Question: I am working on an RCP application which is based on eclipse plugins. In one of my plugin project I add another plugin project as dependency. Let say Project A has Project B as a dependency defined under its manifest. Project B contains jackcess.jar file as referenced library.
In Project B I have a class called Mirror.java
'''
public Mirror(String source, String template, String target) throws SQLException, IOException {
this.sourceString=source;
this.templateFileString=template;
this.targetFileString=target;
}
'''
inside from project A when I try to create an object of class Mirror
'''
Mirror m = new Mirror(connectionString, "EABase_JET4_empty.eap",platformDB.getAbsolutePath());
'''
I get the following error
> java.lang.NoClassDefFoundError:
com/healthmarketscience/jackcess/ImportFilter
build.properties of Project B (containing jackcess.jar)
'''
bin.includes = META-INF/, src/main/resources/lib/jackcess-1.2.6.af3.jar
'''
The MANIFEST.MF
'''
Manifest-Version: 1.0
Bundle-ManifestVersion: 2
Bundle-Name: MirrorDbToEap
Bundle-SymbolicName: MirrorDbToEap
Bundle-Version: 1.0.0
Export-Package: .,
com.example.jetdb.mirror
Require-Bundle: CommonsIo;bundle-version="2.0.0",
org.apache.commons.lang;bundle-version="2.6.0",
org.apache.commons.logging;bundle-version="1.0.4"
'''

Anyone having any idea what's going wrong here?
Thanks
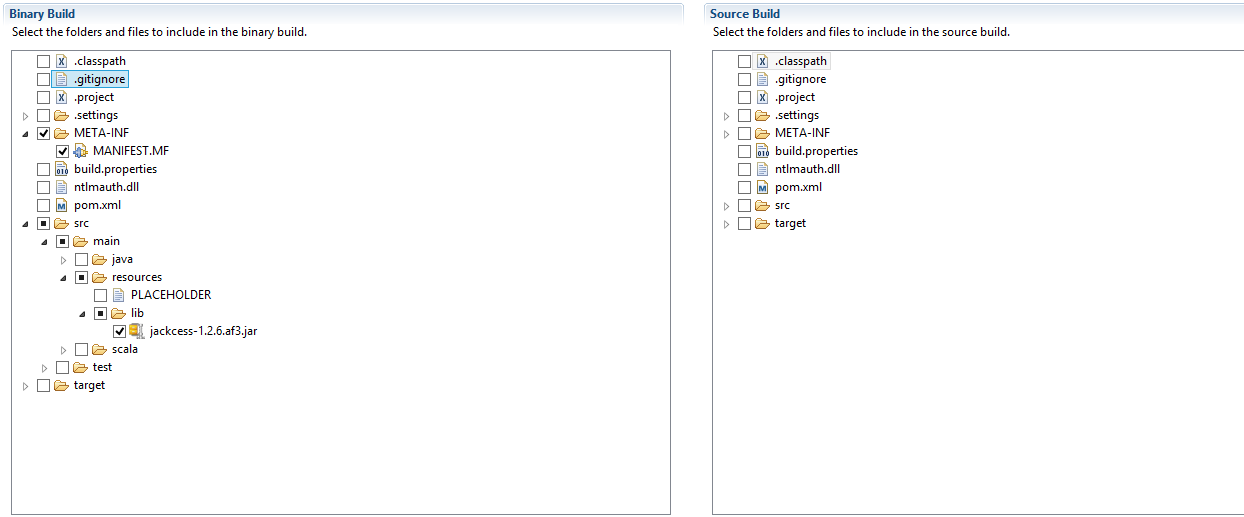
Answer: You are not including the jackcess.jar in the bin.includes in the build.properties file so it is not being included in the RCP build.
Open the build.properties editor and select the jar in the 'Binary Build' selection.
The jar must also appear in the 'Bundle-ClassPath' in the MANIFEST.MF. In the manifest editor in the Runtime tab add the jar to the 'Classpath' section (you should also have '.' for normal plugin code).